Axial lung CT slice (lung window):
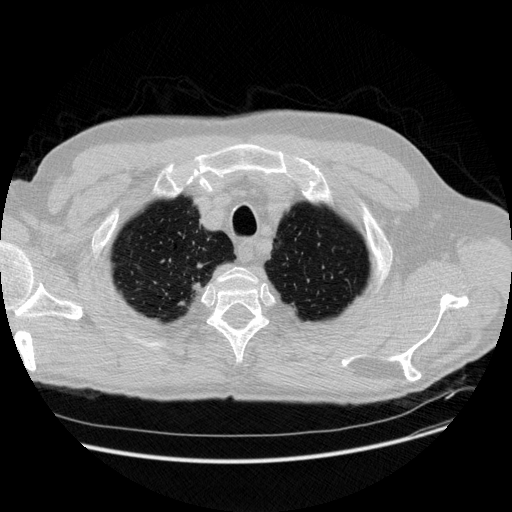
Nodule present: no